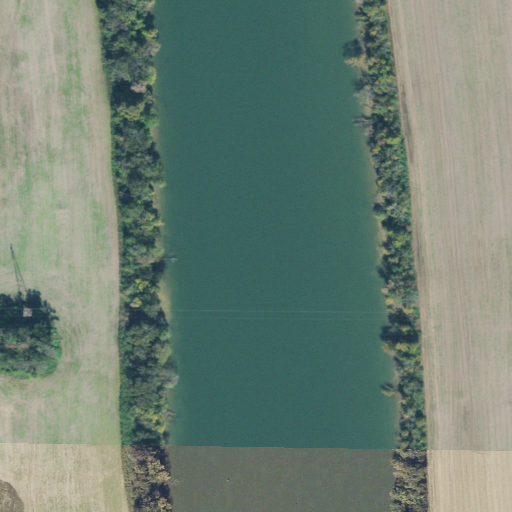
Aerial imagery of bar in Tennessee named Upper Bar containing open water, cultivated crops, pasture, deciduous forest, and shrub